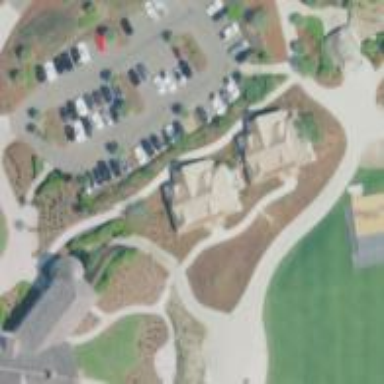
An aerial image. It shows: Path for both roads and golfers.